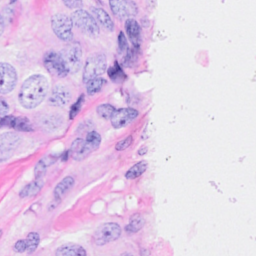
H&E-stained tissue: Breast